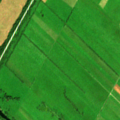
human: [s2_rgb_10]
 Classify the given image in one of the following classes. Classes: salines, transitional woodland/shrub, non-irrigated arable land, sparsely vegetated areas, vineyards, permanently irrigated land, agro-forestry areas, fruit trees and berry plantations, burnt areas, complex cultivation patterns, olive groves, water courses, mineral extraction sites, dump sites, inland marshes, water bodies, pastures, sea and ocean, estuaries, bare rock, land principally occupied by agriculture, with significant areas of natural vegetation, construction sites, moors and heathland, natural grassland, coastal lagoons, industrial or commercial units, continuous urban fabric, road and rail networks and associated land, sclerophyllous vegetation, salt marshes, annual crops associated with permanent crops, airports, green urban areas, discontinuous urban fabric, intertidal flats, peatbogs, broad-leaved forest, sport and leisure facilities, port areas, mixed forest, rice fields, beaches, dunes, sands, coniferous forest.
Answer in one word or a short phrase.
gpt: pastures, land principally occupied by agriculture, with significant areas of natural vegetation, water bodies